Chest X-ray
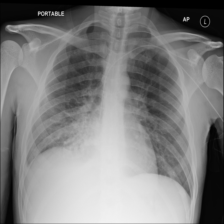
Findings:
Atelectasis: negative
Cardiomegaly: negative
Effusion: negative
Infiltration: positive
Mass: negative
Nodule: negative
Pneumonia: negative
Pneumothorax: negative
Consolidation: negative
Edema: negative
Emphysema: negative
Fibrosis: negative
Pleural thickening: negative
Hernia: negative